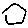
Label: hexagon